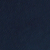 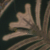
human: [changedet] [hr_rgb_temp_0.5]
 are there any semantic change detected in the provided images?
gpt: An artificial island shaped like a palm was created in the sea.